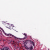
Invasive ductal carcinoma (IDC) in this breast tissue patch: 0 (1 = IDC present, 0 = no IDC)